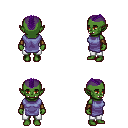
a pixel art fantasy rpg character, female body template, orc, green skin, chain tabard jacket, white pants, purple short mohawk hairstyle, cloth bracers, four views (front, back, left, right), 2x2 character sprite sheet, small pixel art, hard edges, no anti-aliasing